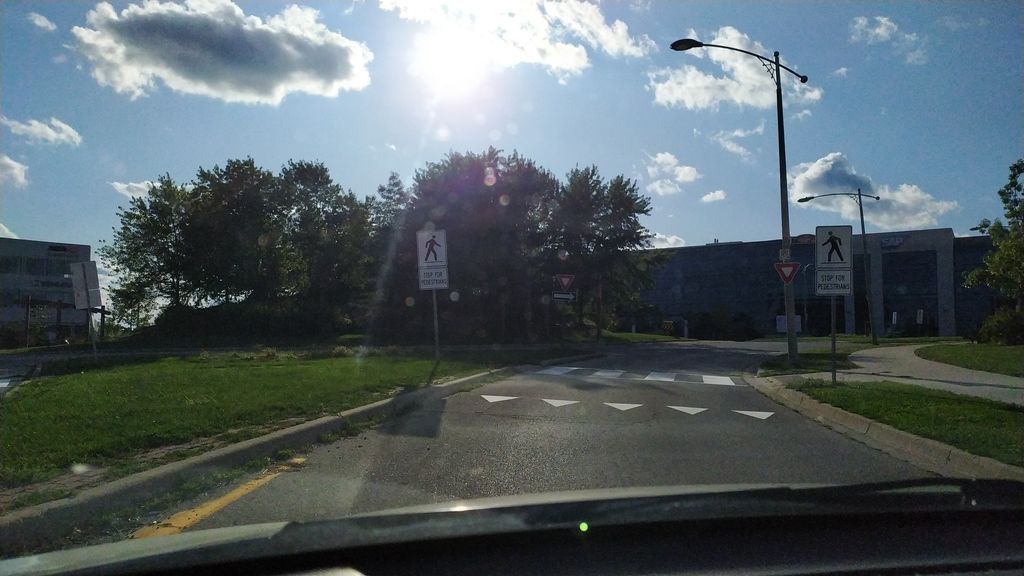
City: kitchener-waterloo